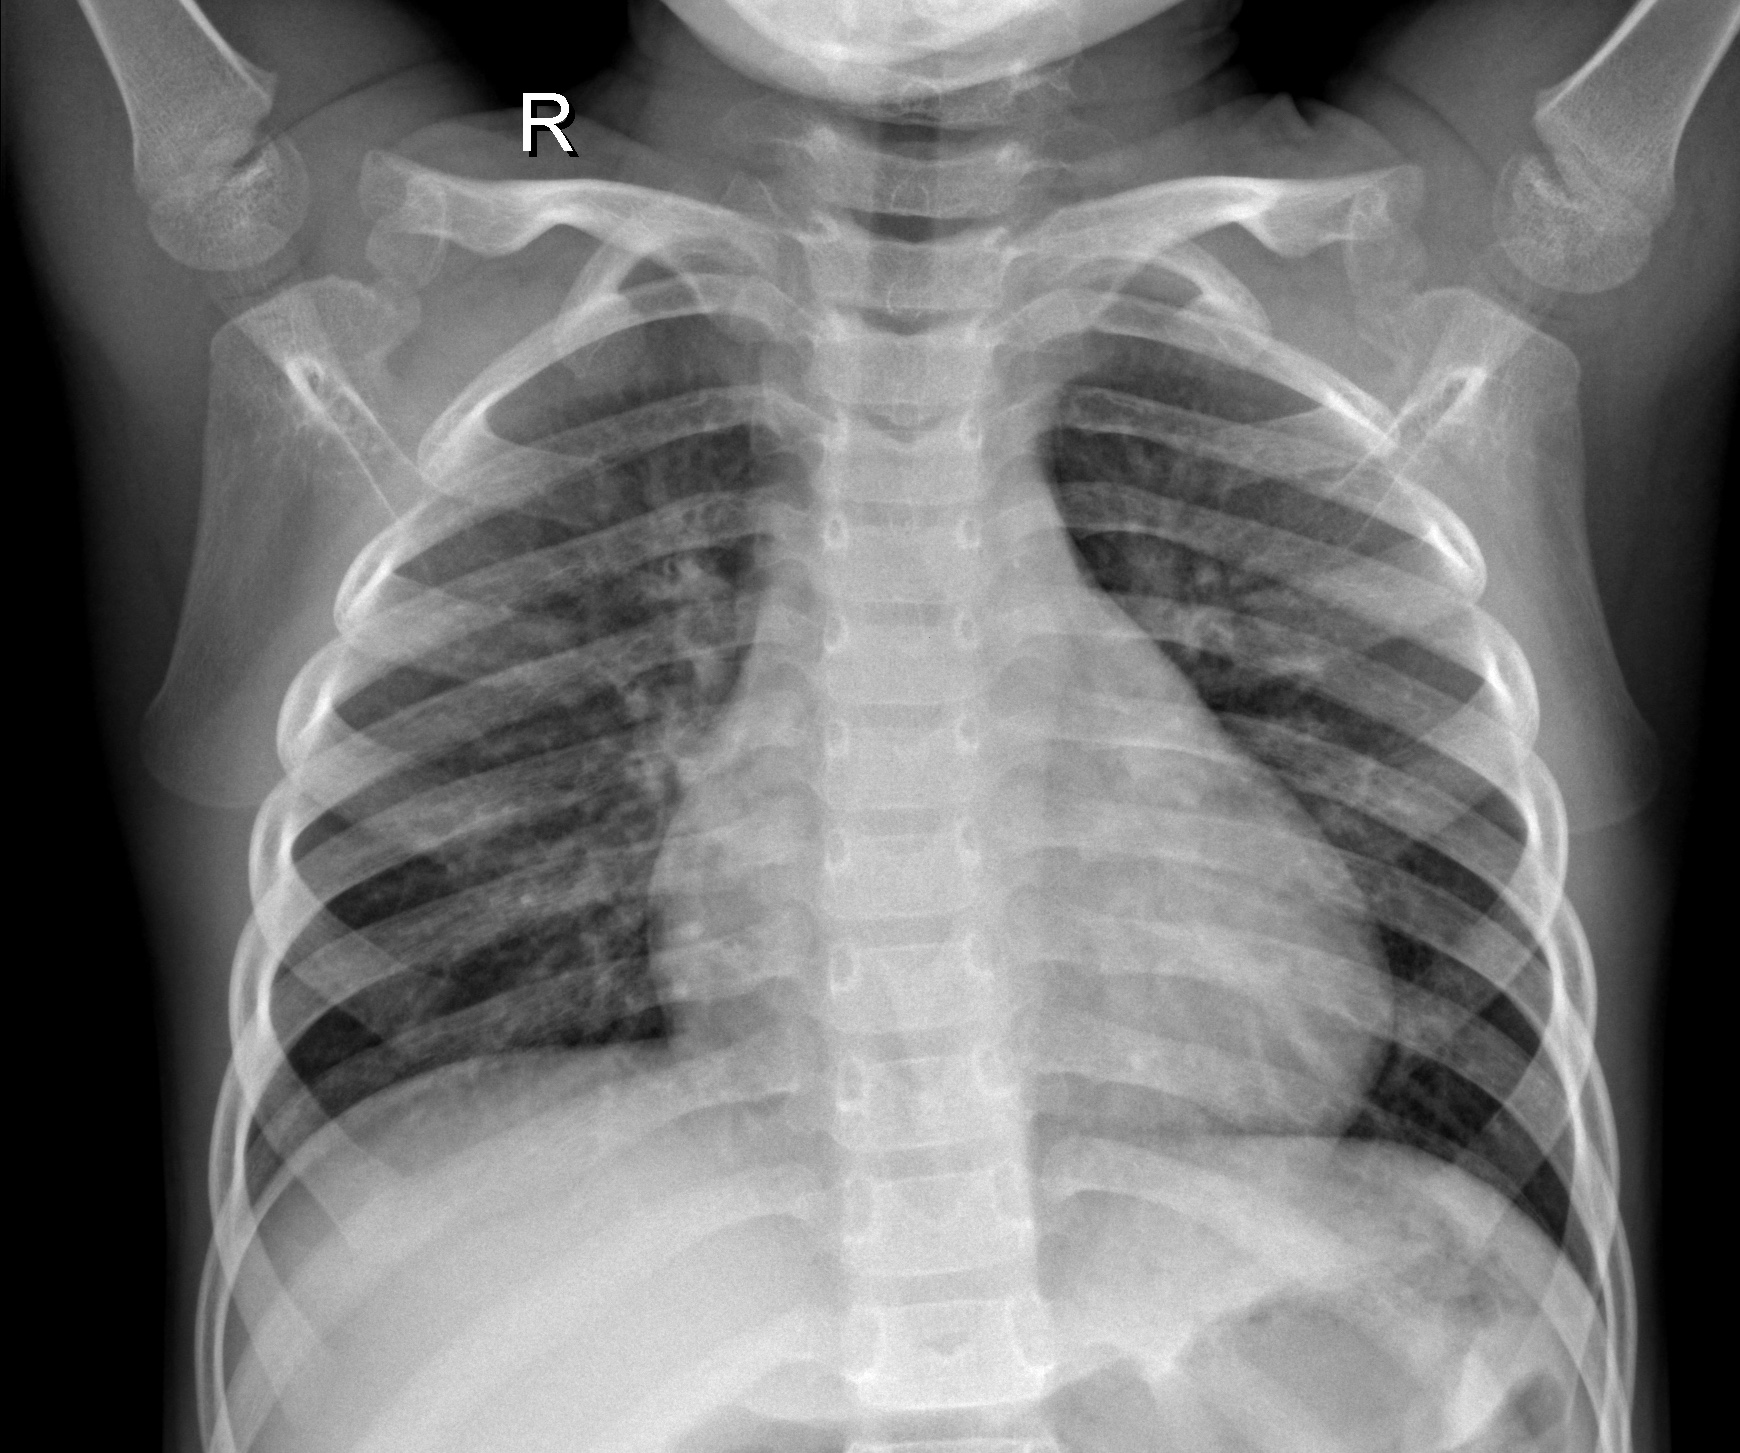
Diagnosis: NORMAL